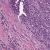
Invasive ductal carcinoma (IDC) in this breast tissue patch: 1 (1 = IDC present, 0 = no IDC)